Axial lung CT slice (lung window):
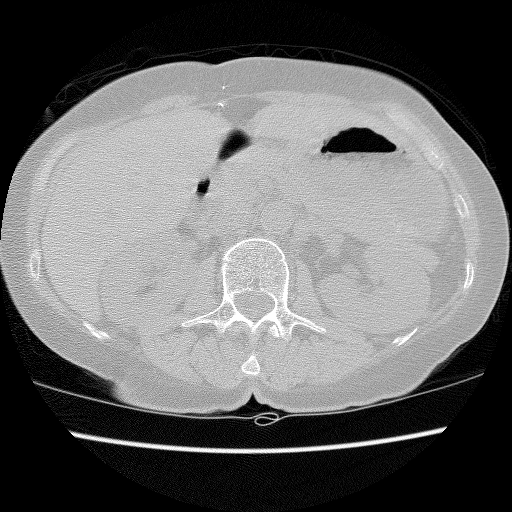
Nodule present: no